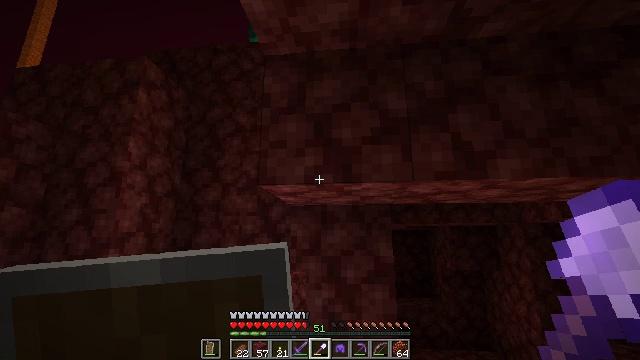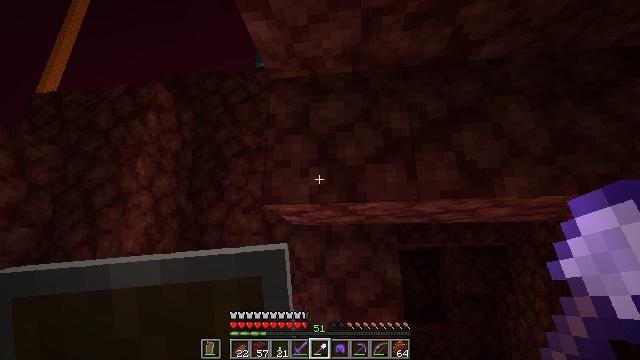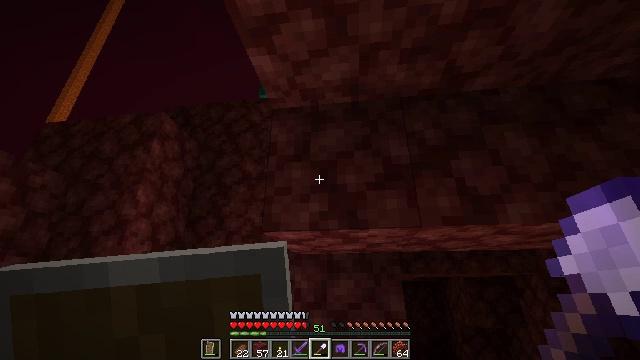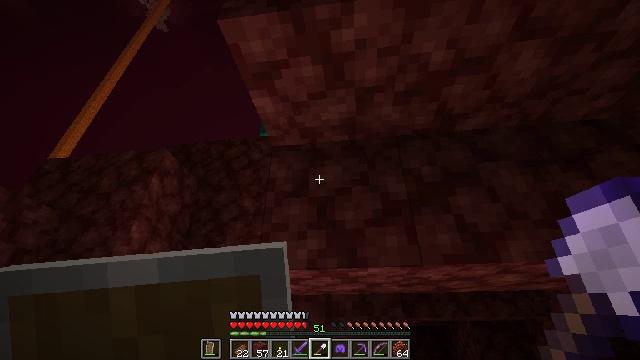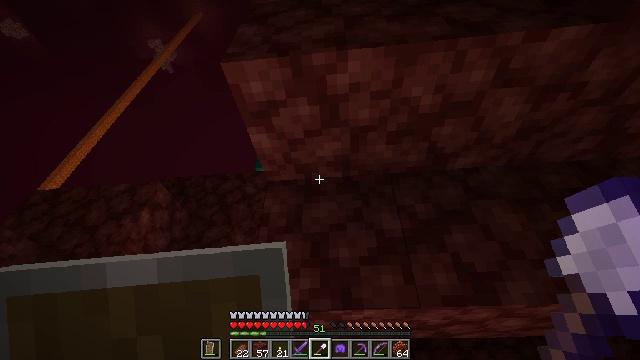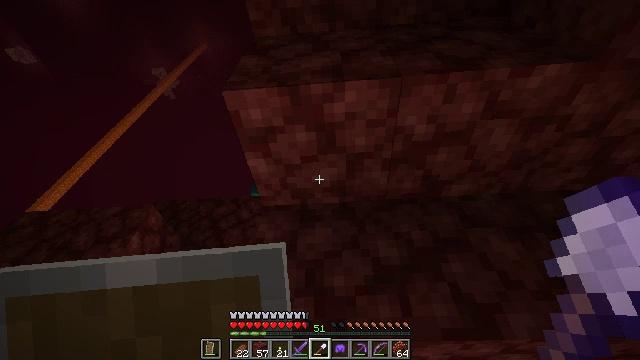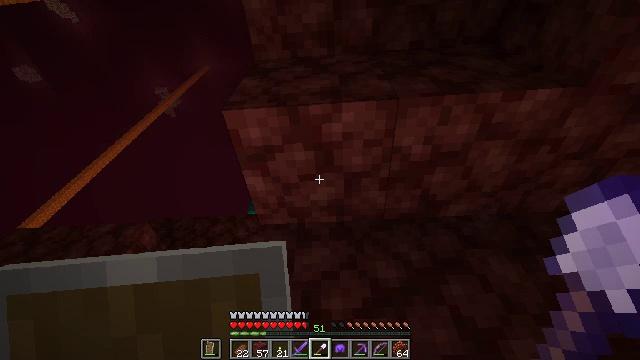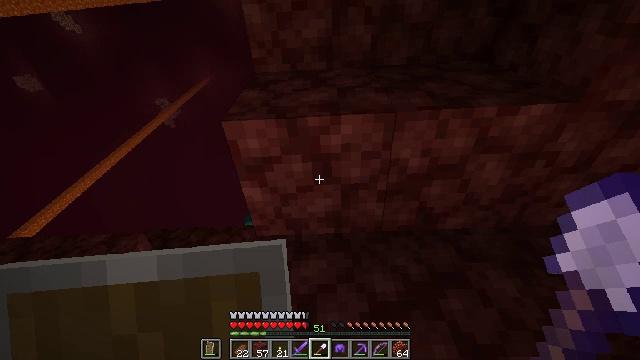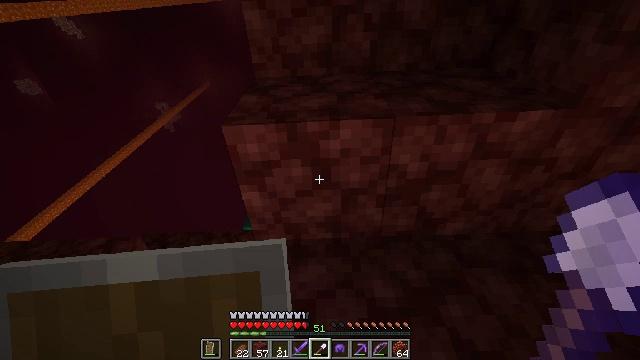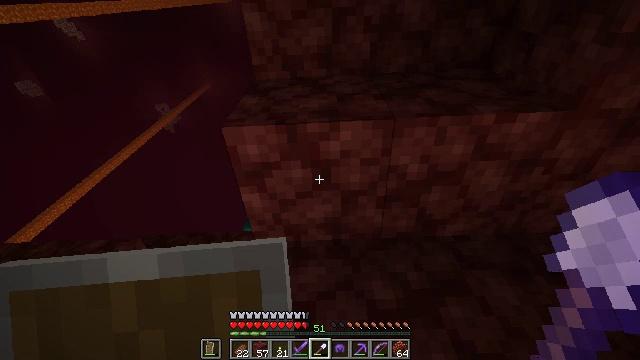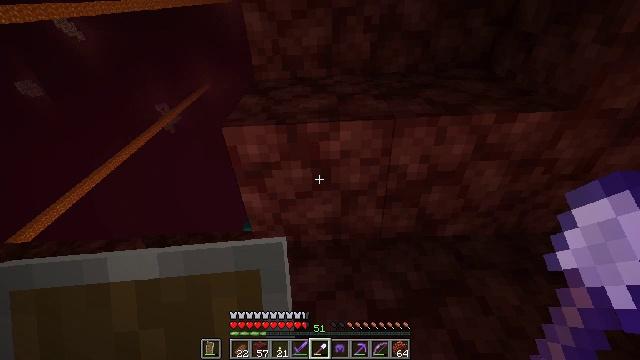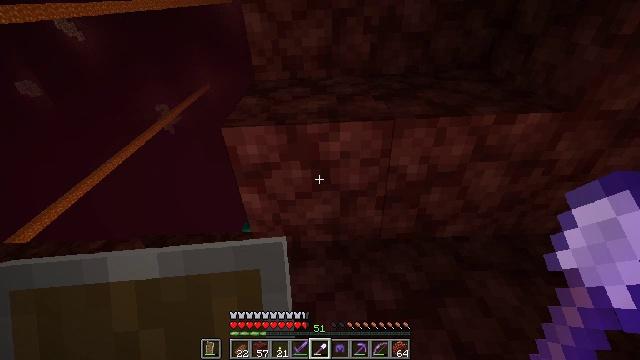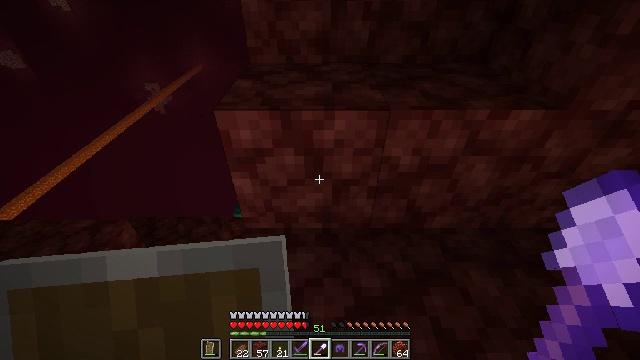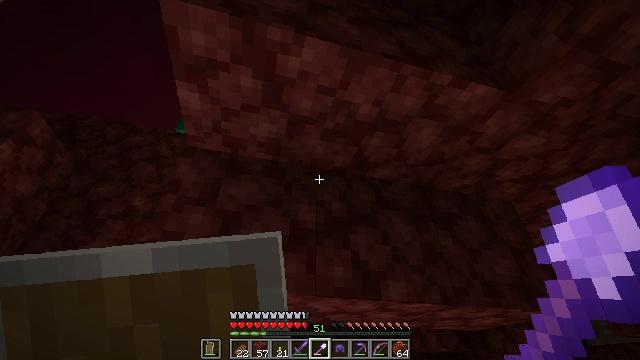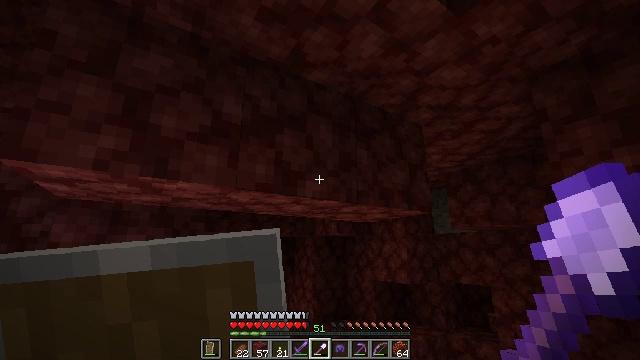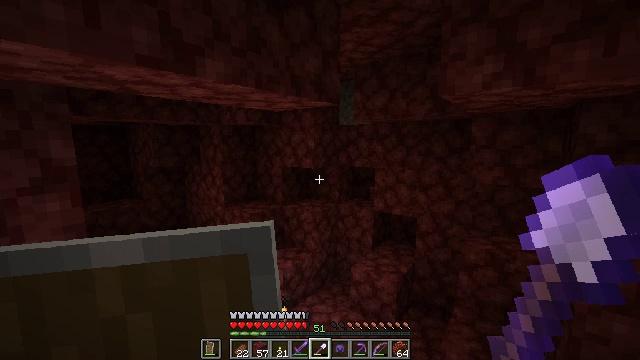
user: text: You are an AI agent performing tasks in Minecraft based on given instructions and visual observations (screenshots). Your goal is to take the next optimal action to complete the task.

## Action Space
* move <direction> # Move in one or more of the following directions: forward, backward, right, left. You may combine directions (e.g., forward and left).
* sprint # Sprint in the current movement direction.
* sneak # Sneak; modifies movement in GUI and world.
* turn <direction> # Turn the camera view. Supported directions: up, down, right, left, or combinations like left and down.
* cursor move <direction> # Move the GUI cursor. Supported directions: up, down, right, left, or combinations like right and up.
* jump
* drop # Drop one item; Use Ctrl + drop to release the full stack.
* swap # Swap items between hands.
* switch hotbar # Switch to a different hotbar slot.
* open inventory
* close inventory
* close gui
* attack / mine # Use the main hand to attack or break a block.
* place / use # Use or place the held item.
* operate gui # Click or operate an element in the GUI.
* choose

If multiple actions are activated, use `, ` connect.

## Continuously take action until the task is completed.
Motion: motion action
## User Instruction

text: Dig soul sand to use for potions.
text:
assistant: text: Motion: turn left and up
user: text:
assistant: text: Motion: turn up
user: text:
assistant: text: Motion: turn up
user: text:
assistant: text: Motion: turn right and up
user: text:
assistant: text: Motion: turn right and up
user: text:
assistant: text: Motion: turn up
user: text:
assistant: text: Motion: turn up
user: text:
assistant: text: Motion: turn up
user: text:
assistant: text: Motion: no_op
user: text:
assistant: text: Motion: no_op
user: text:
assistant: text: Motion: no_op
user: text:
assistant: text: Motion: turn right and down
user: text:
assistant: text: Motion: turn right and down
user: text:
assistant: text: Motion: turn right and down
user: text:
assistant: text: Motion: turn right and down
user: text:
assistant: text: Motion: turn right and down
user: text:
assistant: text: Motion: turn right and down
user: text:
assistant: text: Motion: turn right and down
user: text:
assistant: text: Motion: turn right and down
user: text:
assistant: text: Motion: turn down
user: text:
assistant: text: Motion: turn down
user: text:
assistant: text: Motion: no_op
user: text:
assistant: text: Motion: no_op
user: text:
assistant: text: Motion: no_op
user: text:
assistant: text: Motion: move forward, turn left and down
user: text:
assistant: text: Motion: move forward, turn left and down
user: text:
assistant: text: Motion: move forward, turn left and down
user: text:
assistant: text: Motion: move forward, turn left
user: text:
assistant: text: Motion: move forward, turn left
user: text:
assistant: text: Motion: move forward